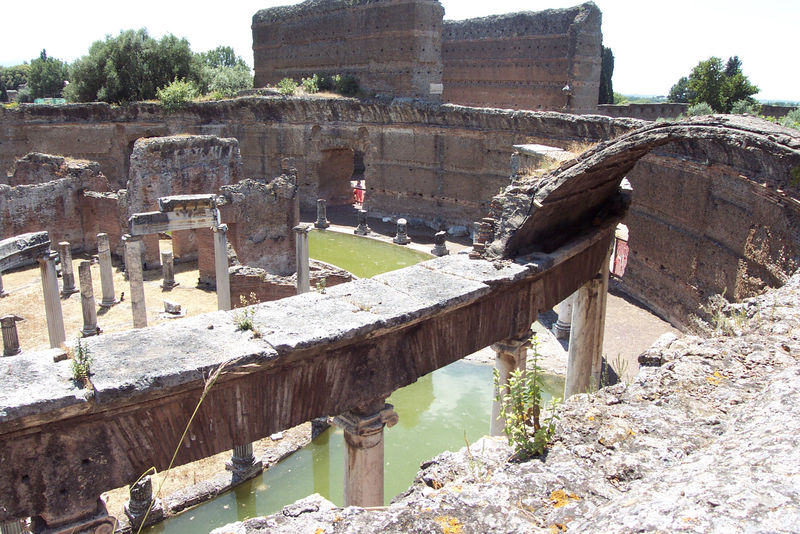
Titel: VIlla Hadriana
Standort: Tivoli (EU - I - Latium)
Schlagwörter: himmel, wasser, bäume, fluss, grün, grau, marmor, säulen, gras, rot, alt, architektur, stein, steine, büsche, sonne, sträucher, pflanzen, sommer, bogen, italien, mauer, foto, bögen, keller, ruine, antike, mauerwerk, becken, ruinen, löcher, kapitelle, rom, photo, gewächse, gemäuer, mauern, antik, unkraut, griechenland, mediterran, kelle, römisch, amphitheater, löche, rim